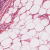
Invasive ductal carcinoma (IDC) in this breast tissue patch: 0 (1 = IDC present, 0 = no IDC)